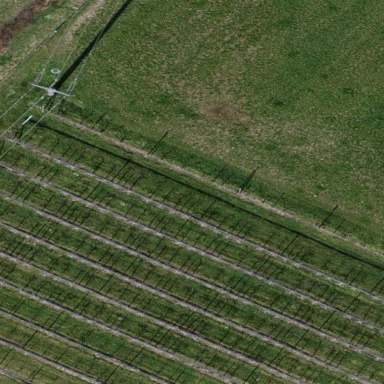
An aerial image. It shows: Orchard.